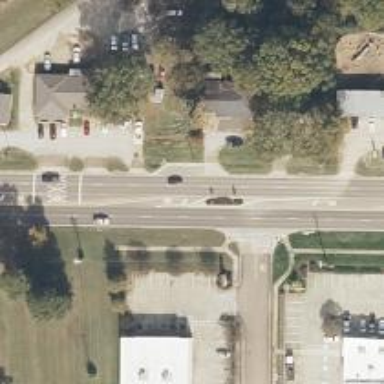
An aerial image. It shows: Asphalt road with primary link designation.